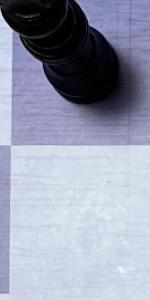
Label: Empty